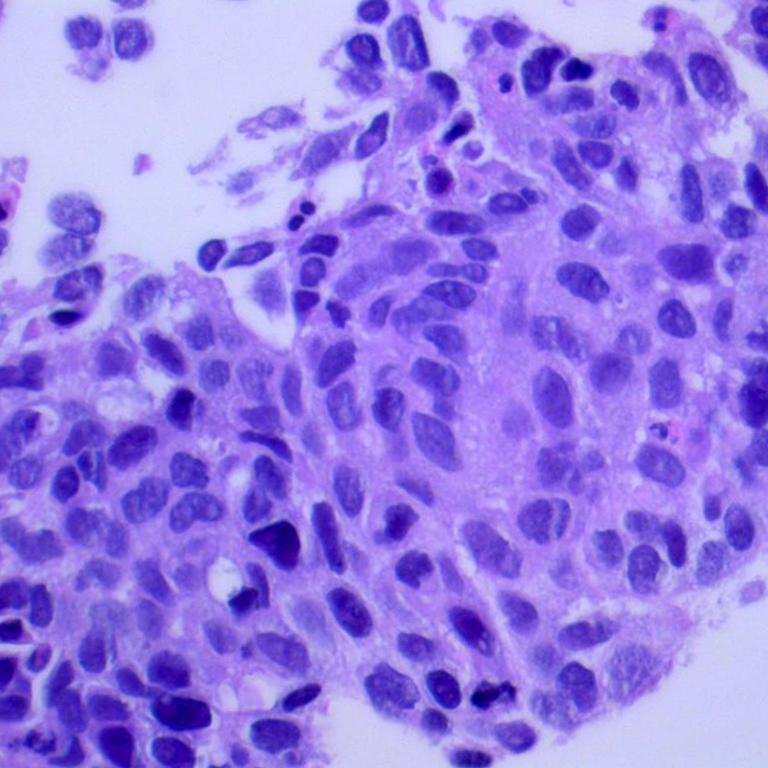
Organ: lung
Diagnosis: squamous carcinomas